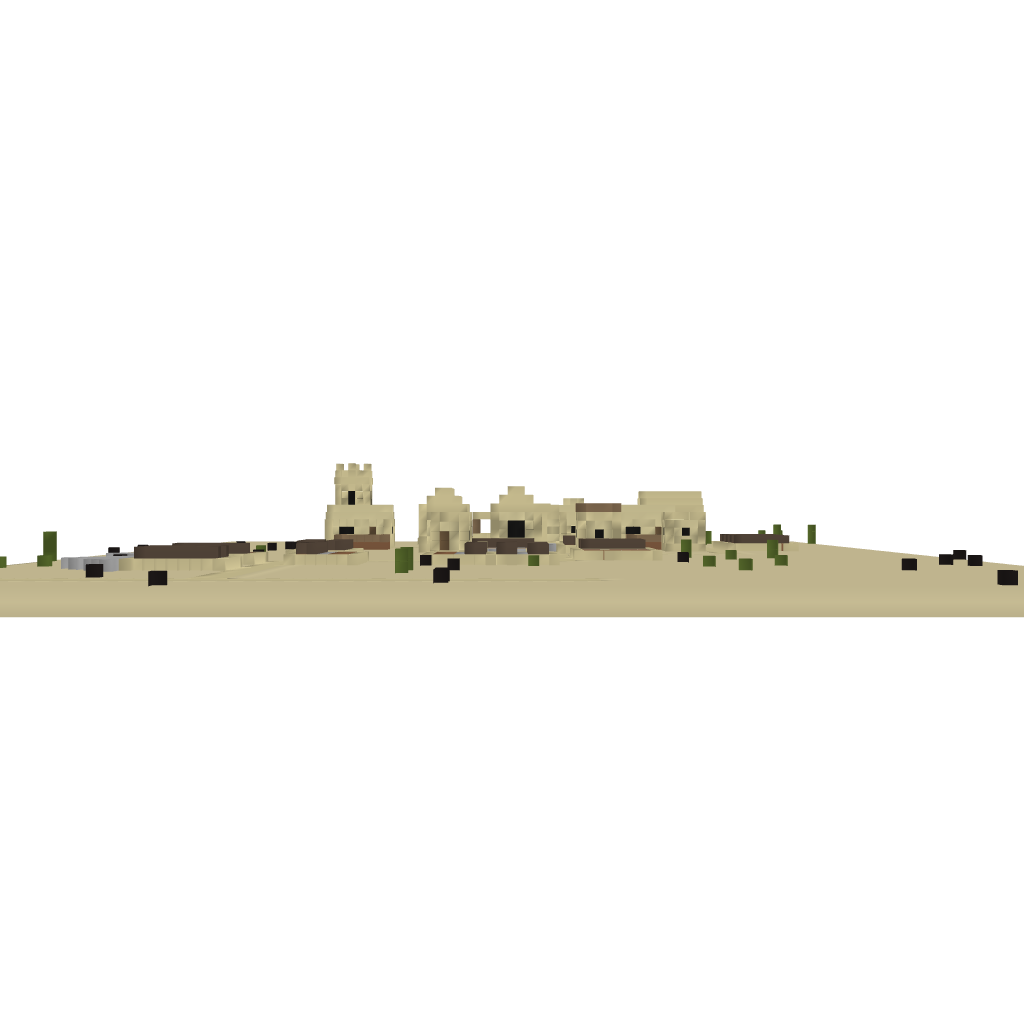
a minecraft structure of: Default Desert Town Village